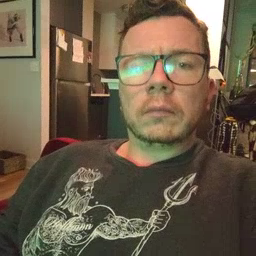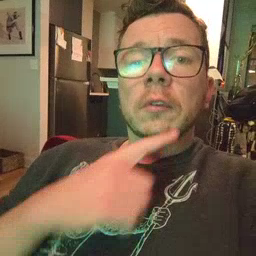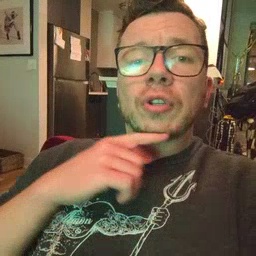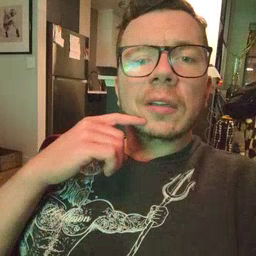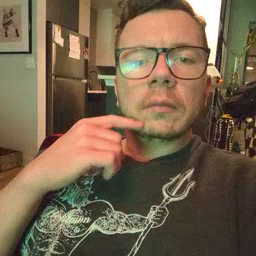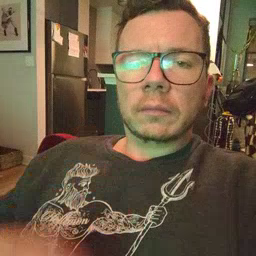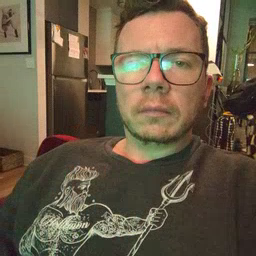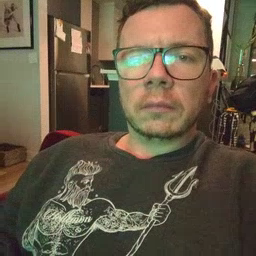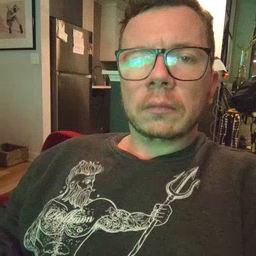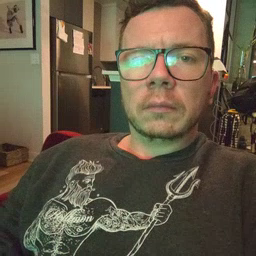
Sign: chin